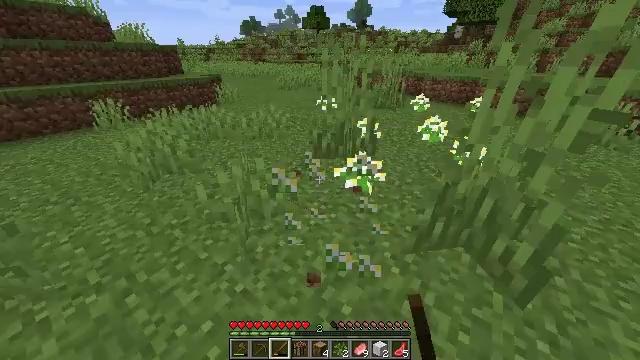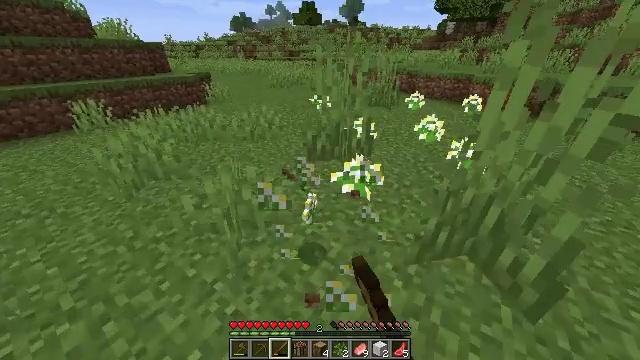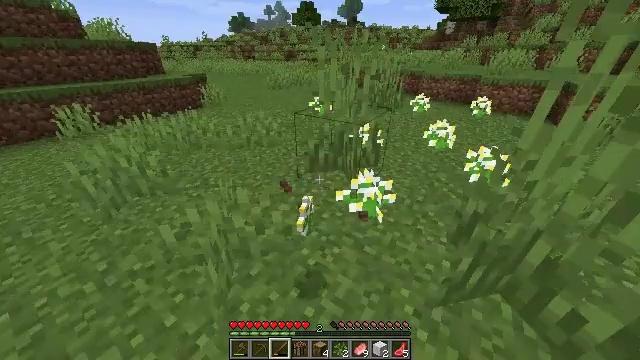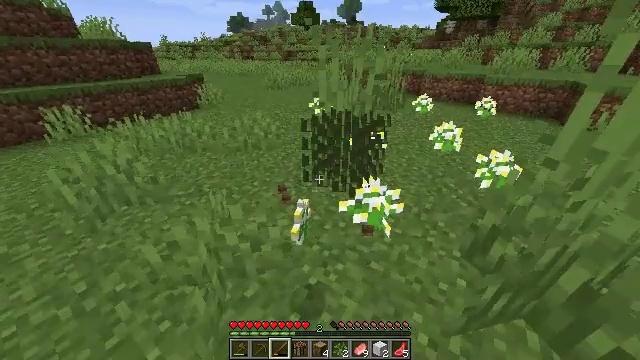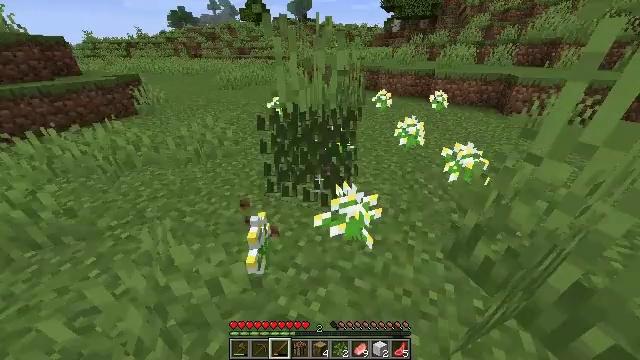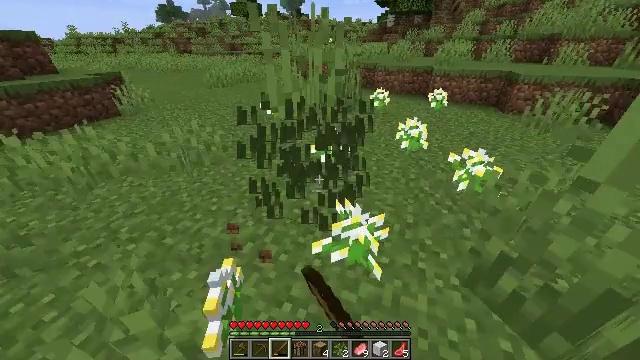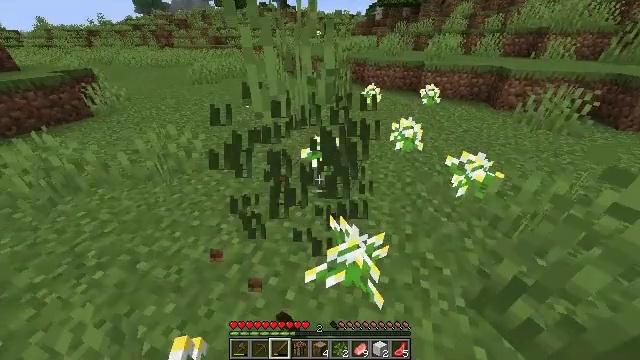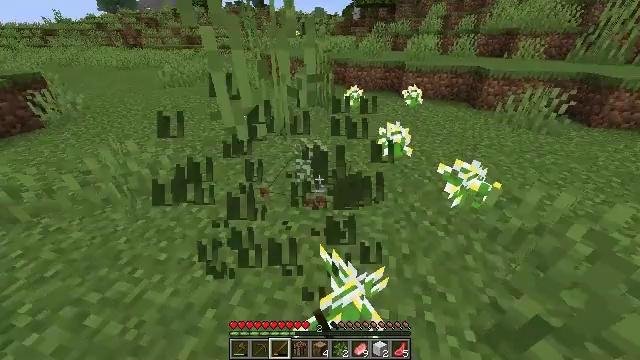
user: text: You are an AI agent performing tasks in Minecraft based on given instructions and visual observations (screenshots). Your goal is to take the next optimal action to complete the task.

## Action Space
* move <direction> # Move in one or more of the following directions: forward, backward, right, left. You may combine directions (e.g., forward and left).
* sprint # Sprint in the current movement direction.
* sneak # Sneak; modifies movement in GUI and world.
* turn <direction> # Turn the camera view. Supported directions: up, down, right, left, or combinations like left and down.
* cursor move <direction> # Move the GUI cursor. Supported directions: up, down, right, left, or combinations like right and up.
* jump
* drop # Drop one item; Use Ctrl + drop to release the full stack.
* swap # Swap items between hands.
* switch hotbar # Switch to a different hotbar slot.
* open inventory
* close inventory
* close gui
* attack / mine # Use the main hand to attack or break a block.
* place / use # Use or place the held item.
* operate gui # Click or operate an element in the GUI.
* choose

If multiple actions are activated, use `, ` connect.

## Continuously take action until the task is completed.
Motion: motion action
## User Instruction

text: Remove the tall grass to clear the area.
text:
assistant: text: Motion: move forward, turn right, attack / mine
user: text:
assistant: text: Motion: move forward, attack / mine
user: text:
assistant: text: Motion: move forward, attack / mine
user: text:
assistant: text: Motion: move forward, turn right, attack / mine
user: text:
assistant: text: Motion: move forward, turn right, attack / mine
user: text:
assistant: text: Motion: move forward, turn right and down, attack / mine
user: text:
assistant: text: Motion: turn right, attack / mine
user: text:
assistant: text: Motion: attack / mine